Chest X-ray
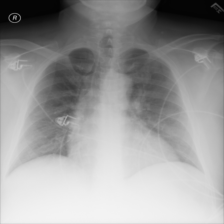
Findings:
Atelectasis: negative
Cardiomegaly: negative
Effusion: negative
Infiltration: negative
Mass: negative
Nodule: negative
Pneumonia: negative
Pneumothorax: negative
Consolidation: negative
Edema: negative
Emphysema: negative
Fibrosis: negative
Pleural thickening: negative
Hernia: negative